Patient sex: M
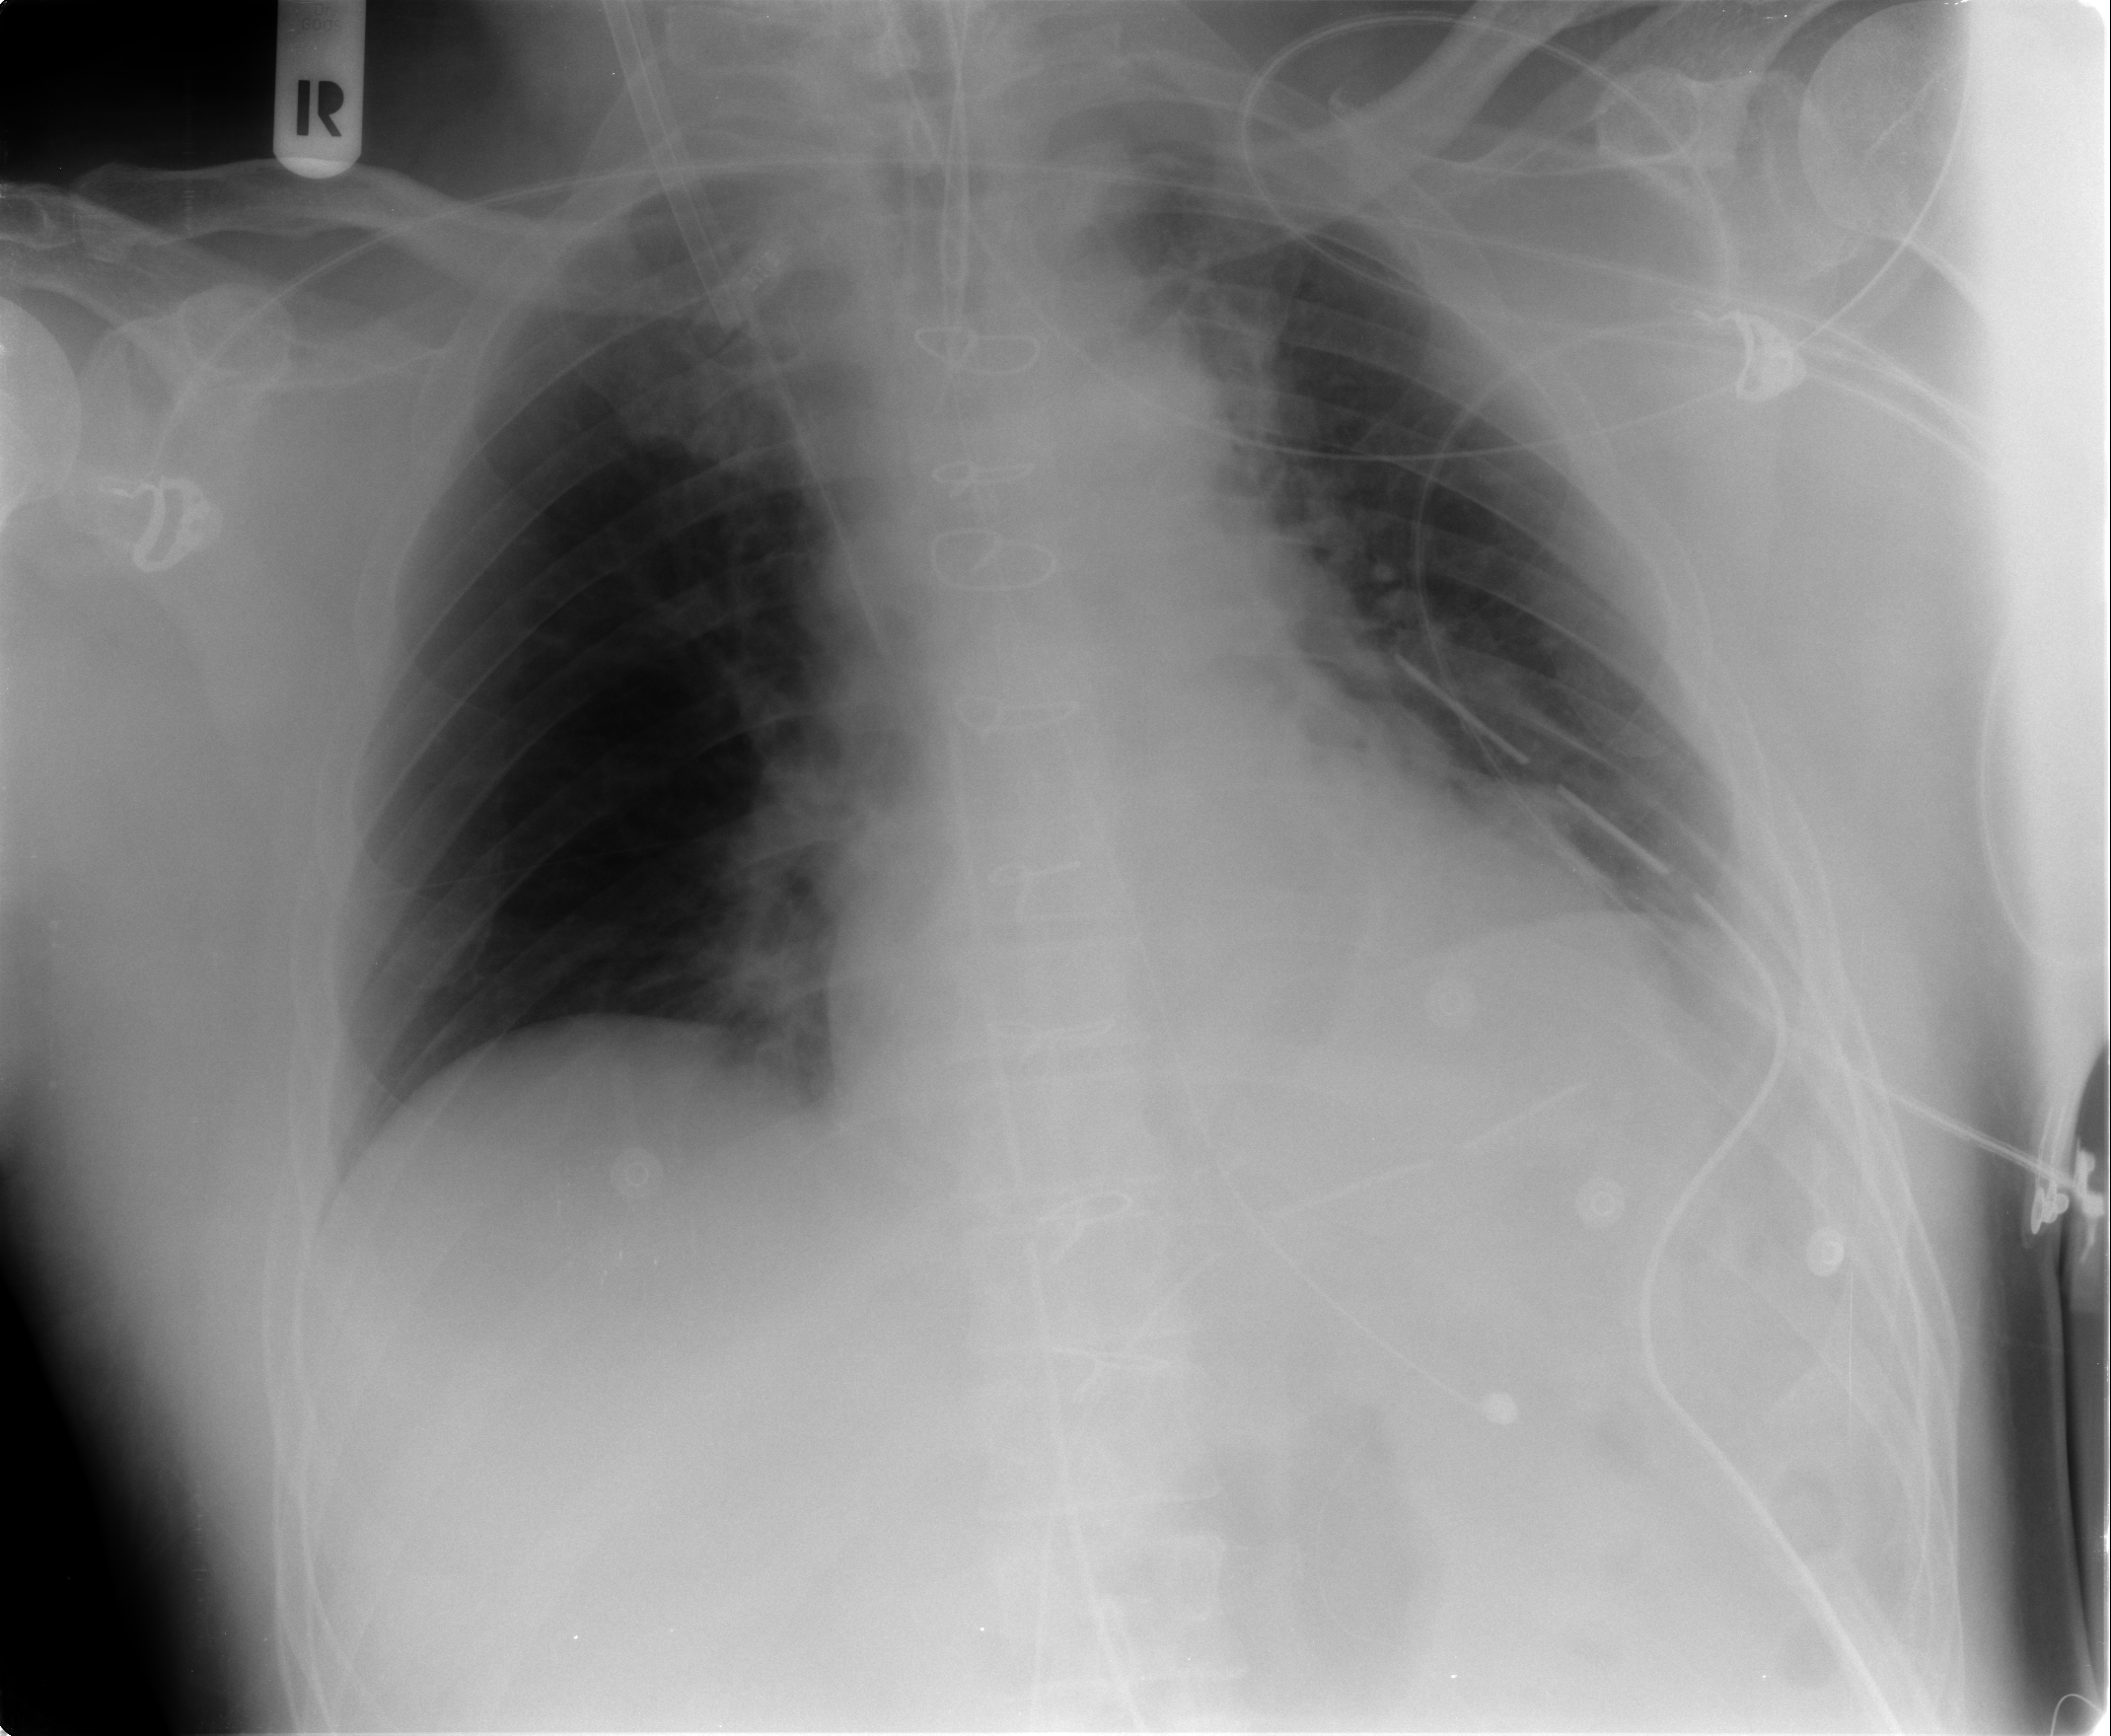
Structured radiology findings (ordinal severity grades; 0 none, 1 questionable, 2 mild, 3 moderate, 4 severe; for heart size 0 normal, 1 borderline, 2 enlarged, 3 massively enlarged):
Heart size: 0
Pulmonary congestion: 2
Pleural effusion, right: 0
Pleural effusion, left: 1
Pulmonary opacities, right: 0
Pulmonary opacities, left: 0
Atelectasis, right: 0
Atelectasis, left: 2